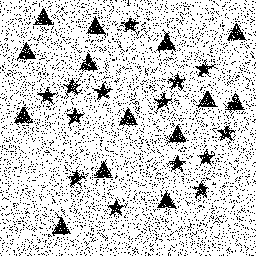
Squares: 0
Triangles: 14
Stars: 14
Total shapes: 28